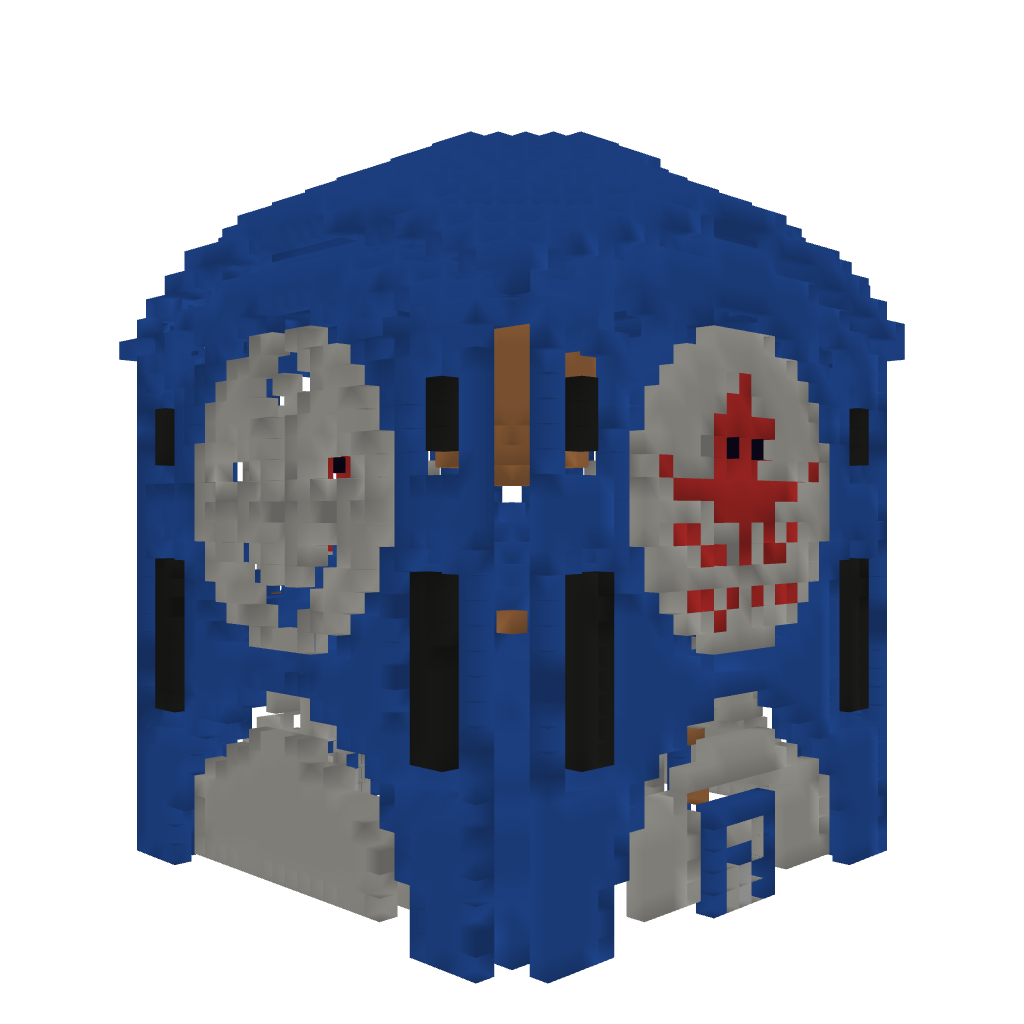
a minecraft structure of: Octopus Temple